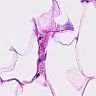
Metastatic tissue present: no